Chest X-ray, PA view. Patient: 29 years old, sex F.
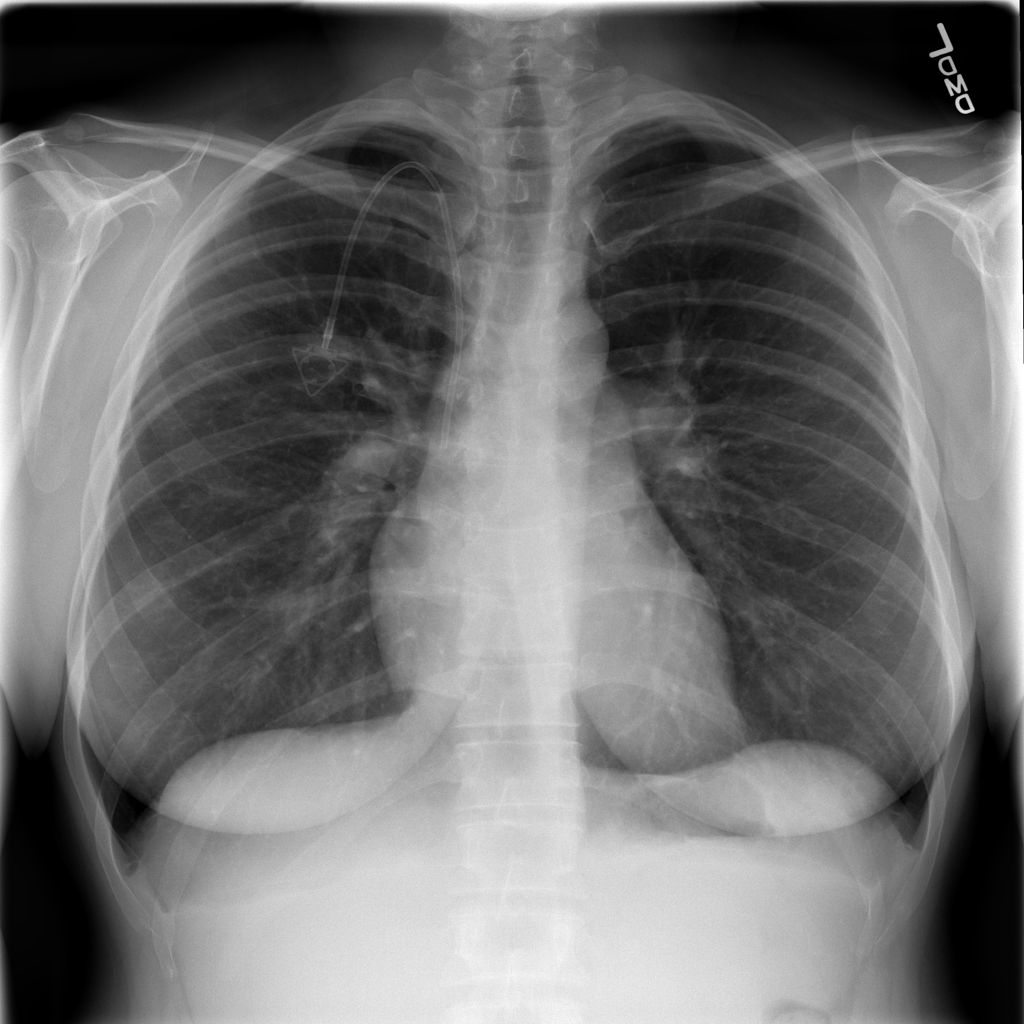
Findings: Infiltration